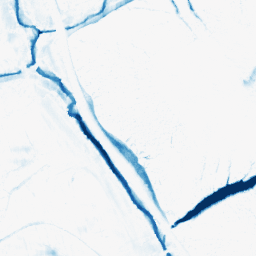
Category: morphological
Decomposition family: morphological_ellipse
Decomposition parameters: operation: closing
width: 20
height: 10
Upsampling method: quartic
Upsampling parameters: scale: 8
Upsampling scale: 8